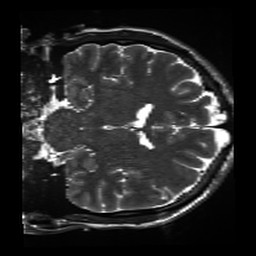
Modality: inplaneT2
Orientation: coronal
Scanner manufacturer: siemens
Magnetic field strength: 3 T
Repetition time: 11 s
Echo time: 0.059 s